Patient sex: M
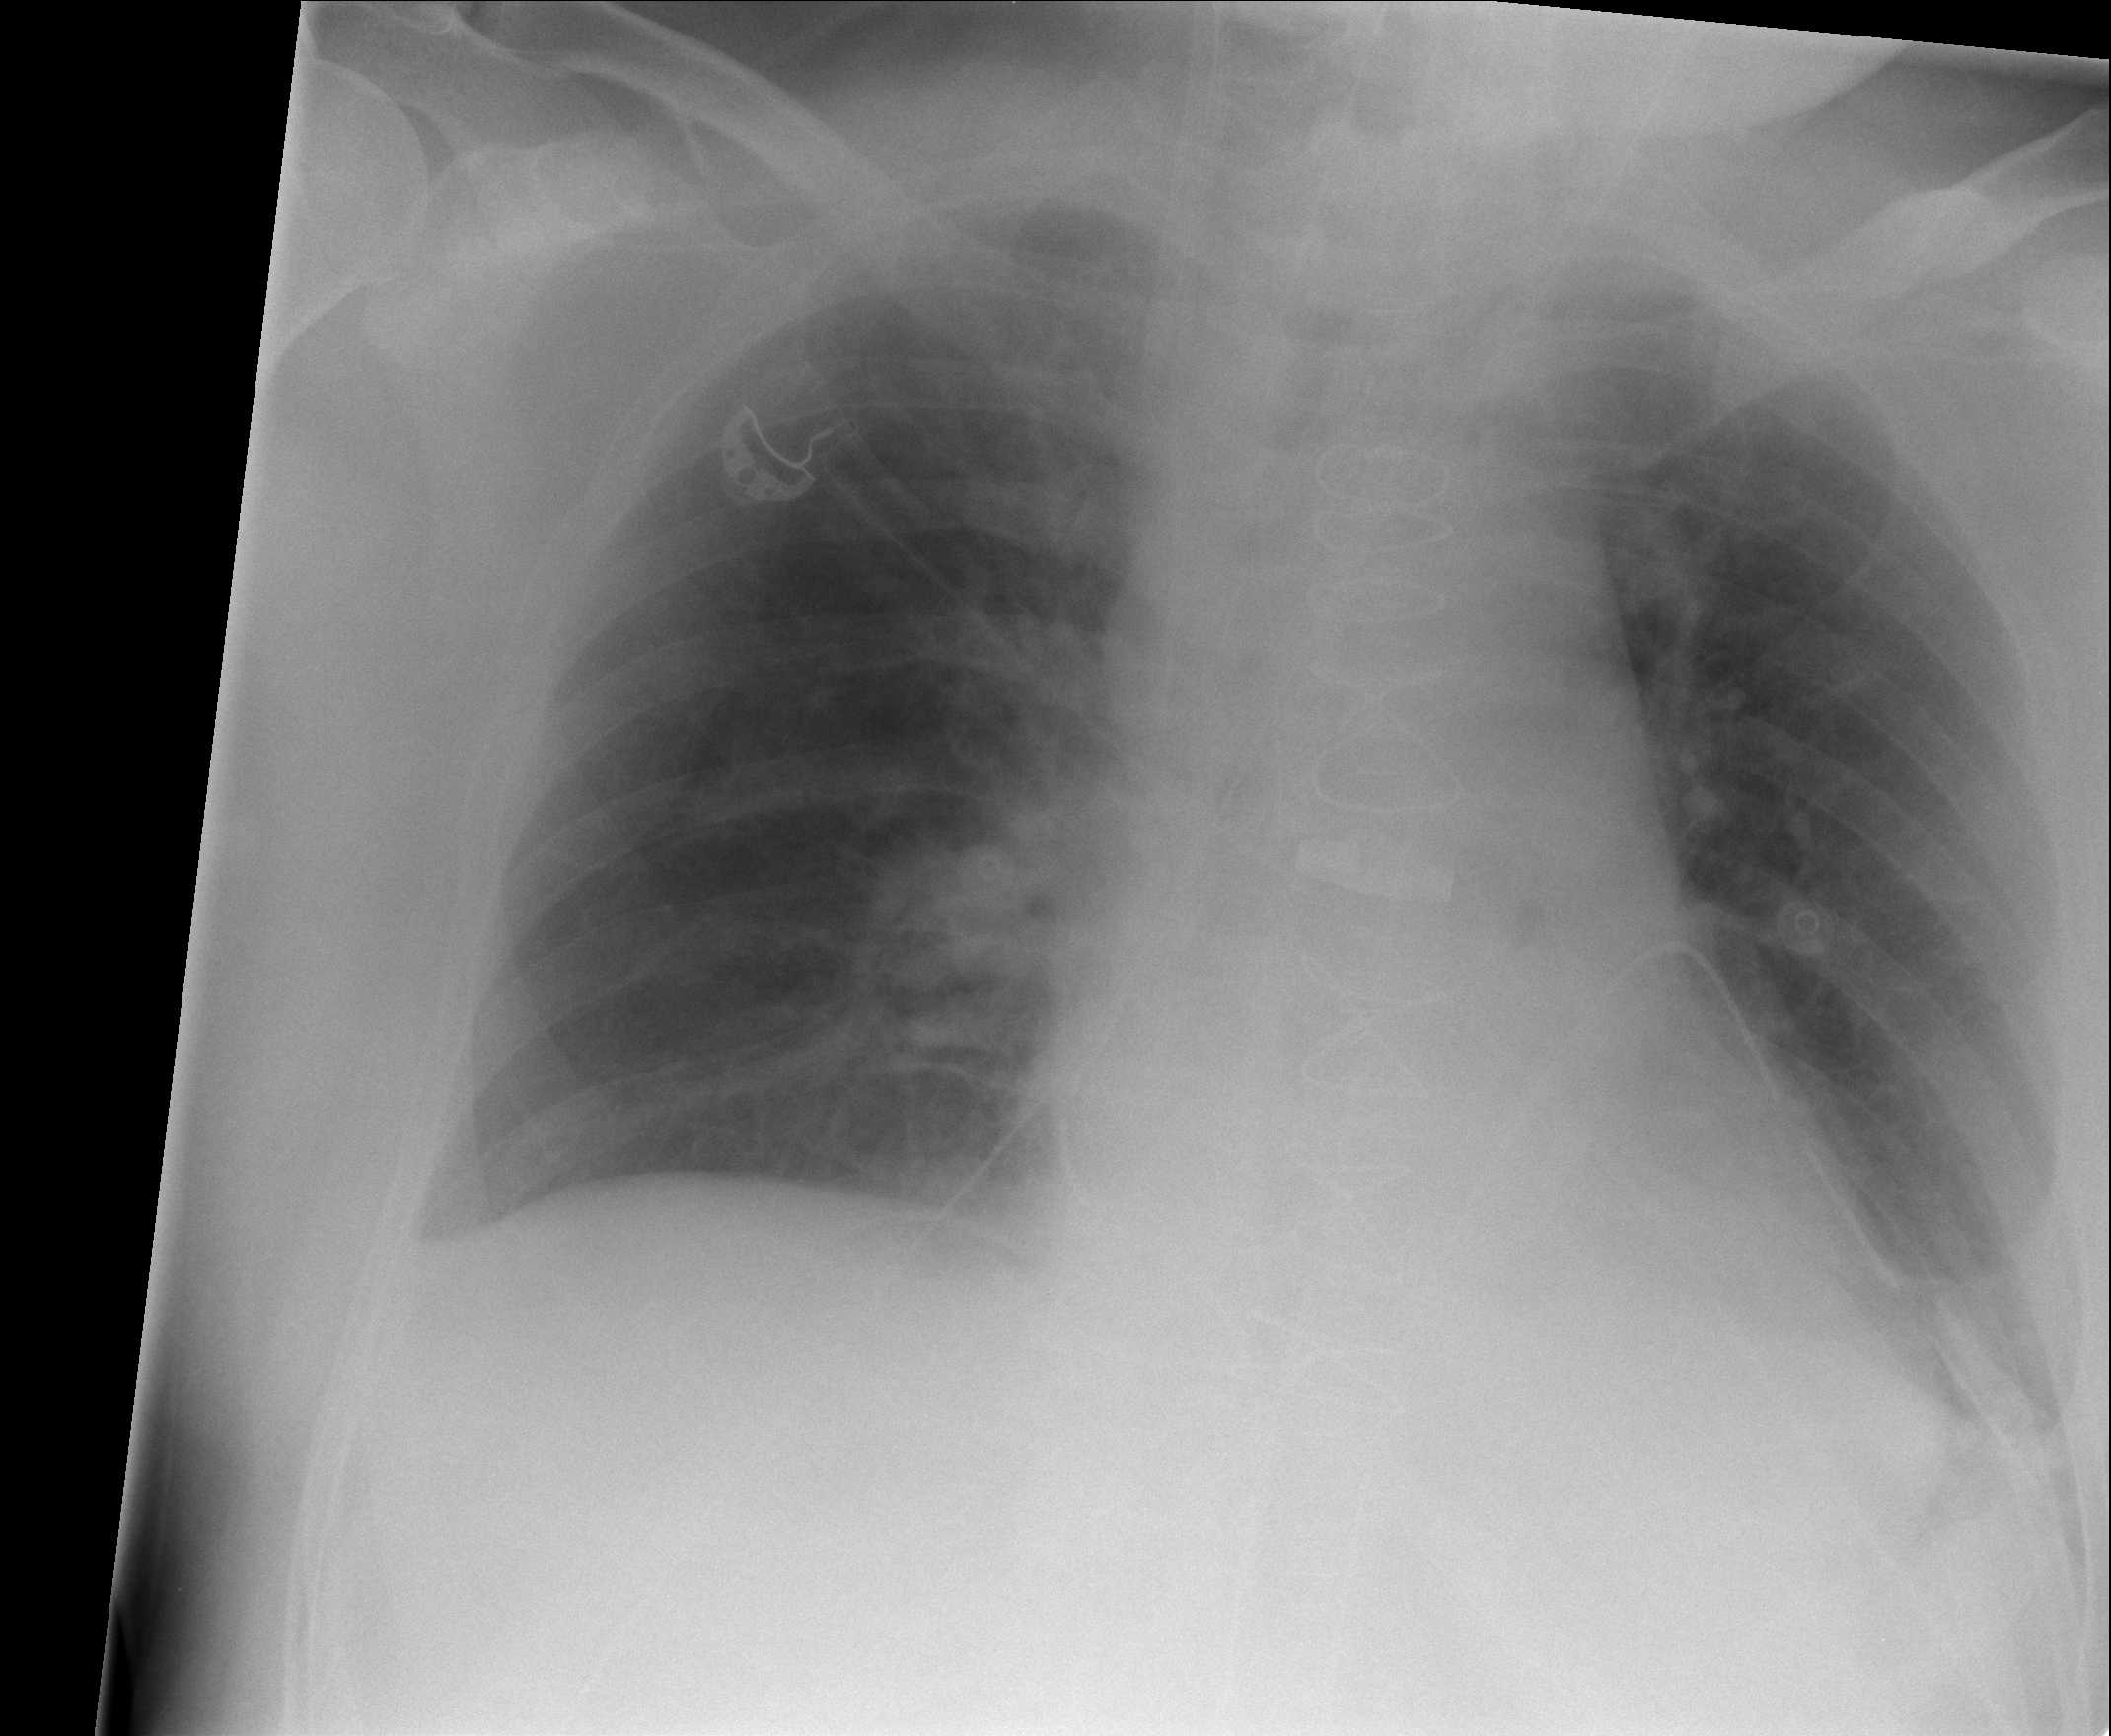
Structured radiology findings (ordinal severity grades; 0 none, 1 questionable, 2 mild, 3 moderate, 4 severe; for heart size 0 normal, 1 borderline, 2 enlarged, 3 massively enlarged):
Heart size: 0
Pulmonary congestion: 0
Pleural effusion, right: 0
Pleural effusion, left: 2
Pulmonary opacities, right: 0
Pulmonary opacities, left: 0
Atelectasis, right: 0
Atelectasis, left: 0